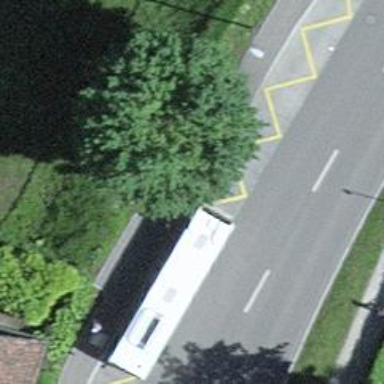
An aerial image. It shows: Platform for public transport on the road.